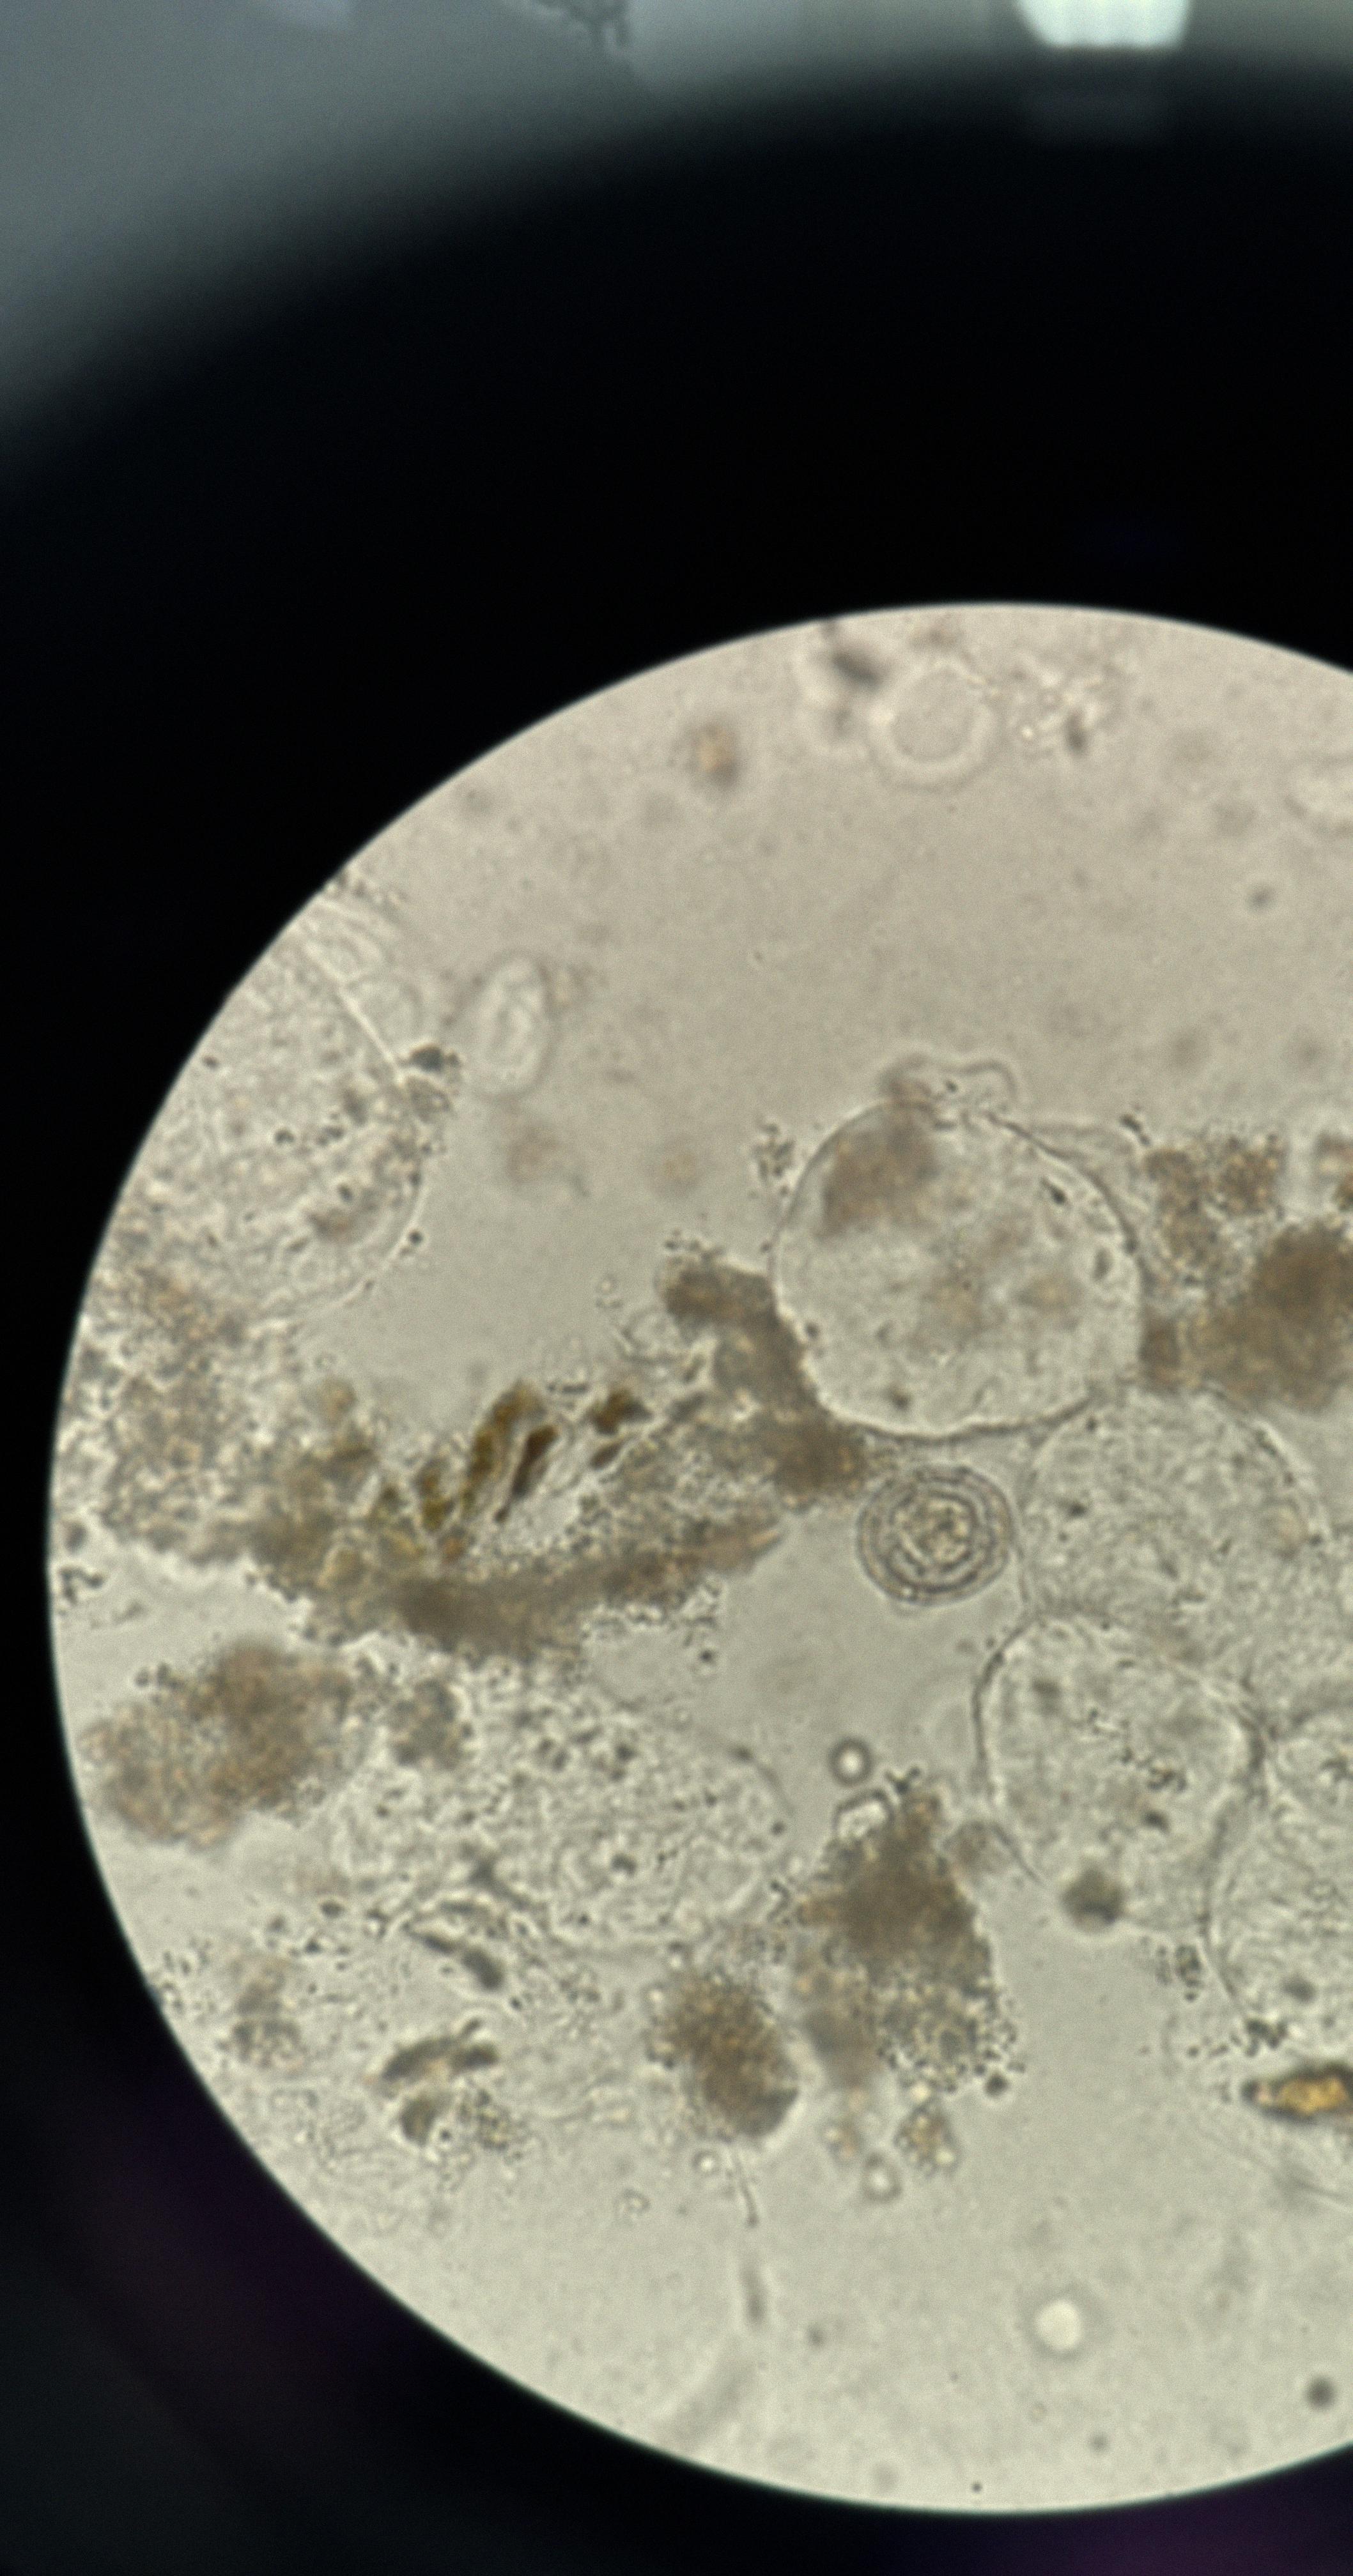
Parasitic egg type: Hymenolepis nana